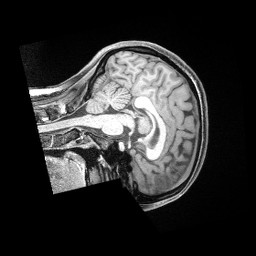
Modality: T1w
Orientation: sagittal
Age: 32
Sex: female
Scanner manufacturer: siemens
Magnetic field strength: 3 T
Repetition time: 2 s
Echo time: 0.00211 s